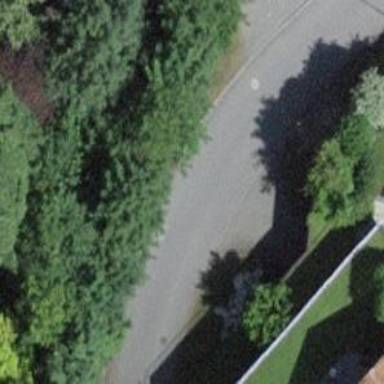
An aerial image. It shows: Residential road.